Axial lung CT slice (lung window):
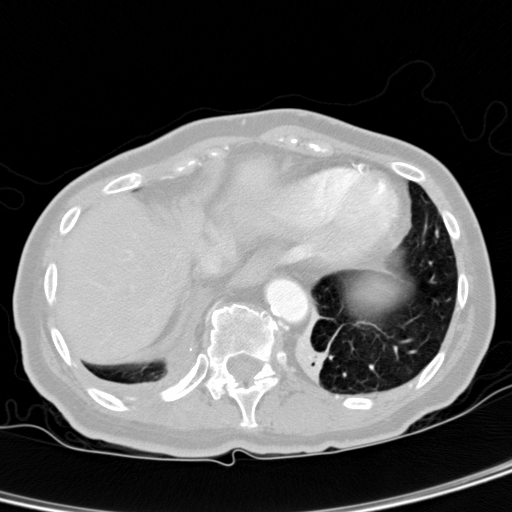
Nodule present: no